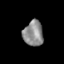
Tissue: skin
Cell type: Epithelial cells
Senescence score: 0.2796
Nuclear area (px): 497
Mean DAPI intensity: 139.008